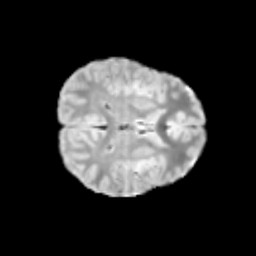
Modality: T2w
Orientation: axial
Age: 10
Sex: male
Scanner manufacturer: siemens
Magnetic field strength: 3 T
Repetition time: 3.8 s
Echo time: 0.07 s